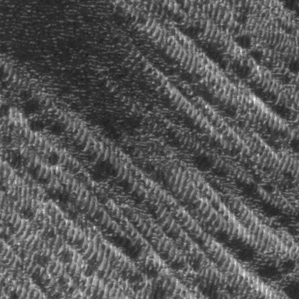
Label: frost